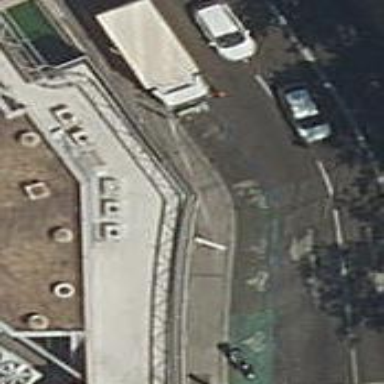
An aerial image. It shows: Motorcycle parking area.